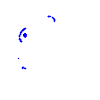
Particle: proton